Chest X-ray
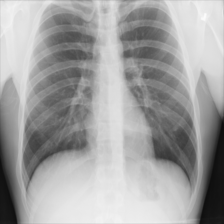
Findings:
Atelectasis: negative
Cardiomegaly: negative
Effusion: negative
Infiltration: negative
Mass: negative
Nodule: negative
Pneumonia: negative
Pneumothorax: negative
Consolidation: negative
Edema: negative
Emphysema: negative
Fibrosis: negative
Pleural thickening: negative
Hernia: negative